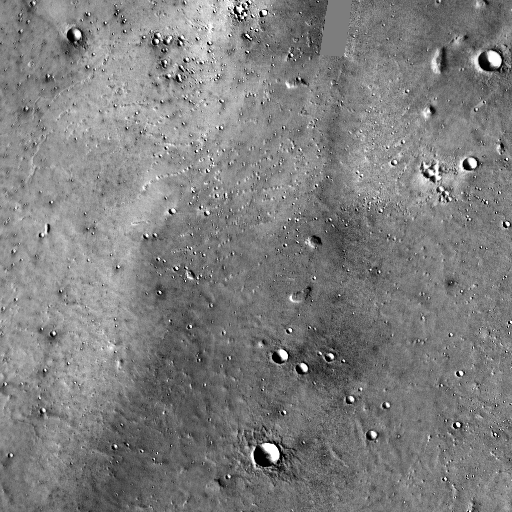
Crater classes present: Background, Other, Secondary